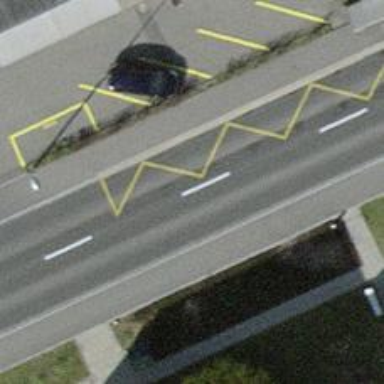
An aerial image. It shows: Bus stop with designated public transport stop position.